Brain MRI, t1w sequence, axial 2D slice.
Patient: age 33, sex F, weight 78 kg, height 1.78 m
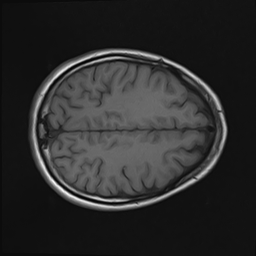